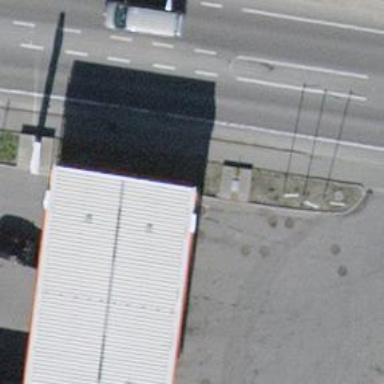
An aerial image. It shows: Fuel amenity located on the roof of building.